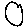
Label: circle